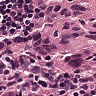
Metastatic tissue present: yes